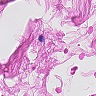
Metastatic tissue present: no